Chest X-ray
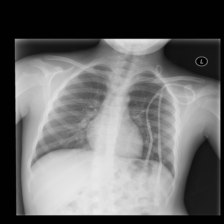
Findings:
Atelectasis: negative
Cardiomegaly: negative
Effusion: negative
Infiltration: negative
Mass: negative
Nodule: negative
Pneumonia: negative
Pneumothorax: negative
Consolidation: negative
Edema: negative
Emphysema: negative
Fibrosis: negative
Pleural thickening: negative
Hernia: negative